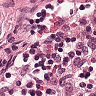
Metastatic tissue present: no